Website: crate-barrel
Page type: customer-info-address
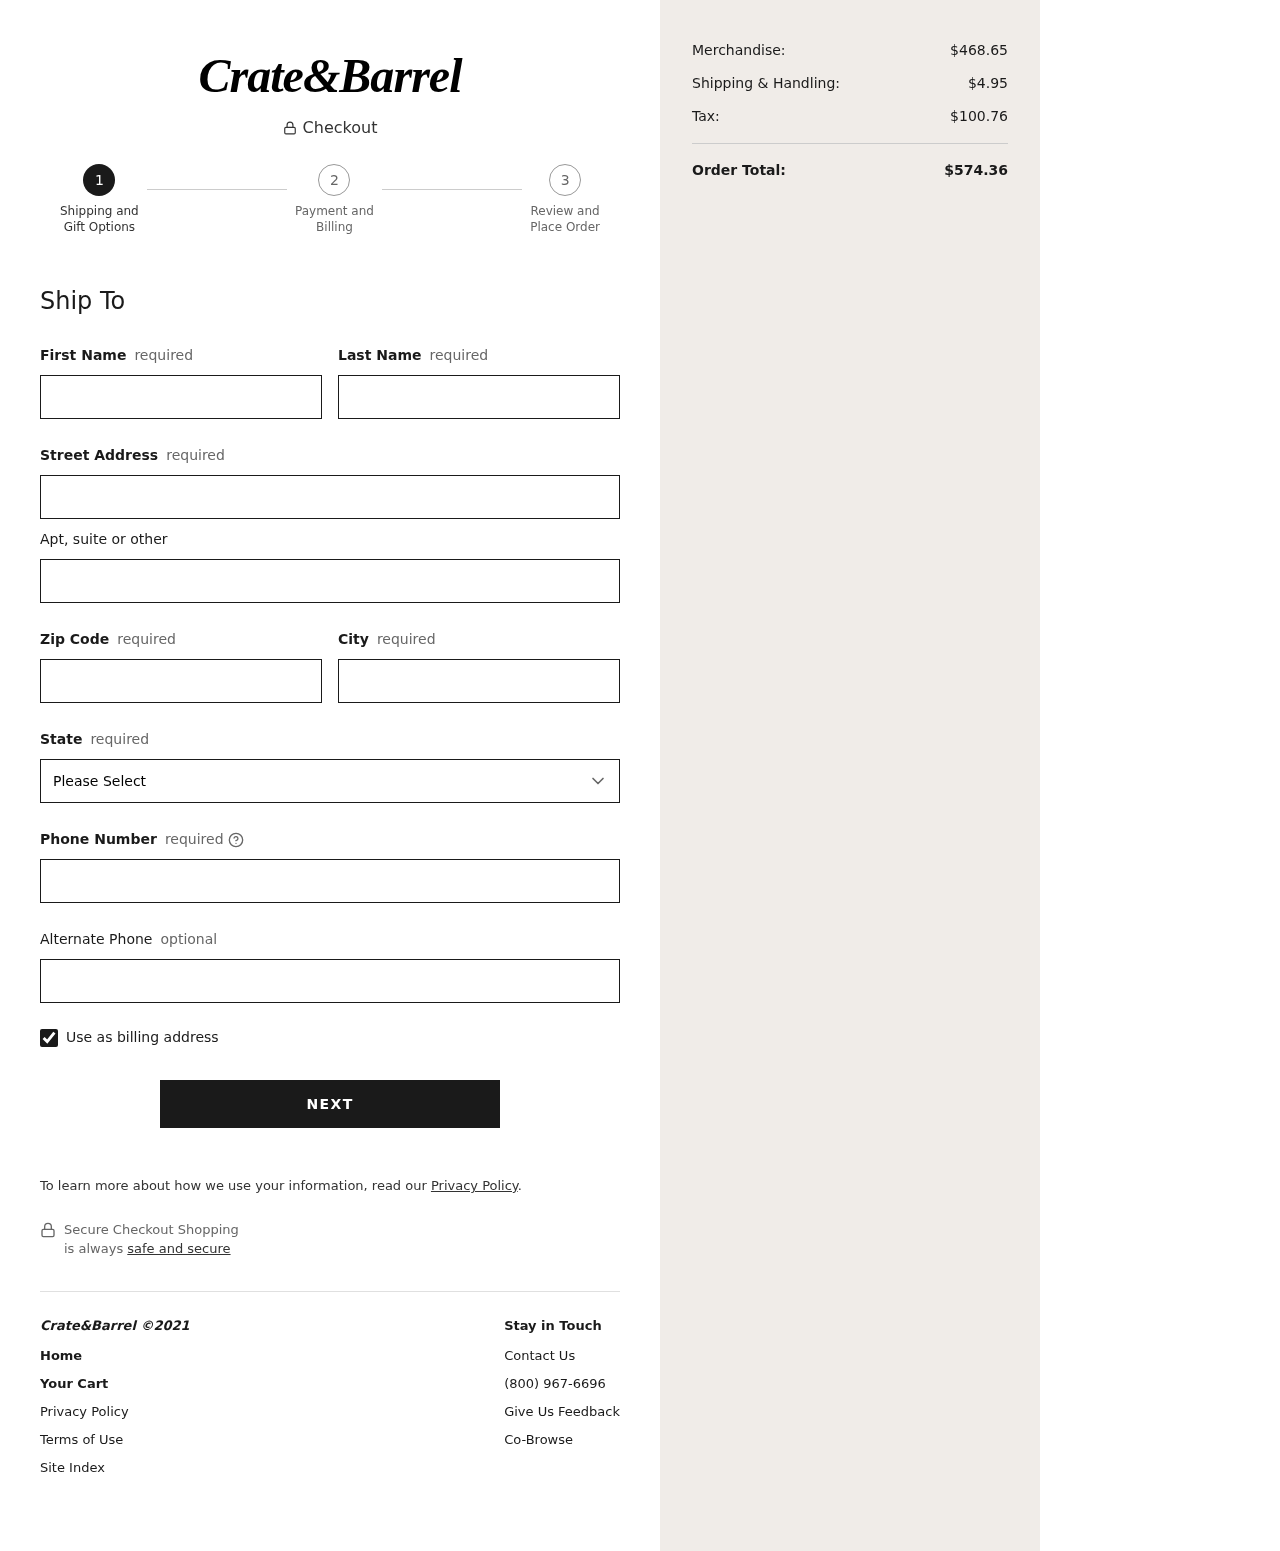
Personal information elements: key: PII_STATE
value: South Carolina
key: PII_FIRSTNAME
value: Dana
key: PII_LASTNAME
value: Mejia
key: PII_STREET
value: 406 Leach Corner Suite 525
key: PII_STREET2
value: Apt. 254
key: PII_POSTCODE
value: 52131
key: PII_CITY
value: Ballstad
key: PII_PHONE
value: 6226882129
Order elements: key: ORDER_SUBTOTAL
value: $468.65
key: ORDER_SHIPPING_COST
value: $4.95
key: ORDER_TAX
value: $100.76
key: ORDER_TOTAL
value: $574.36